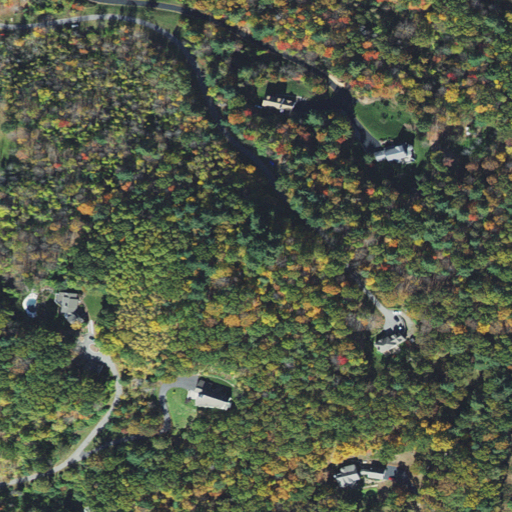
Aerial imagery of mountain in Massachusetts named Brown Loaf containing deciduous forest, mixed forest, low intensity development, open development, medium intensity development, and pasture